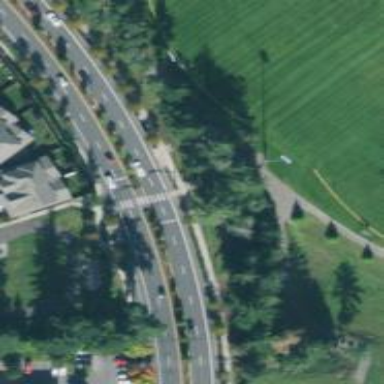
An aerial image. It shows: Marked crossing on footway with excellent trail visibility.